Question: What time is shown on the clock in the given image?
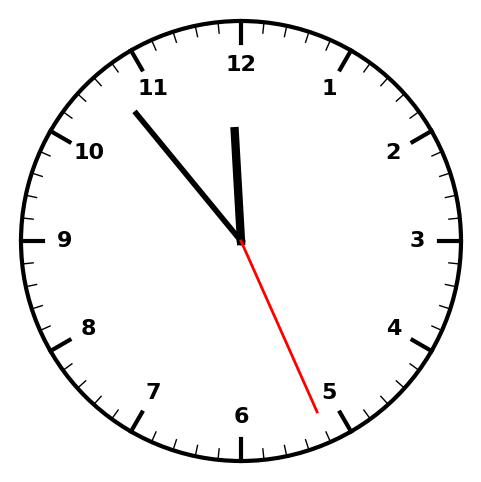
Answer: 11:53:26